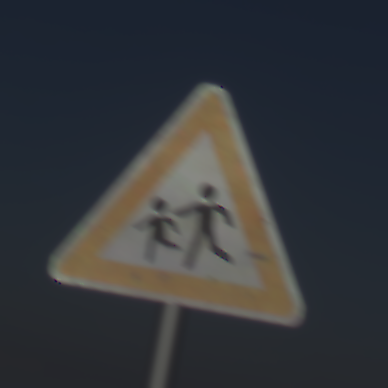
Verkehrszeichen: KinderRechts
Umgebung: Outdoor, Nature
Tageszeit: MorningAfternoon
Wetter: PartlyCloudy
Licht: Natural
Jahreszeit: NotSpecified
Kontrast: HighContrast